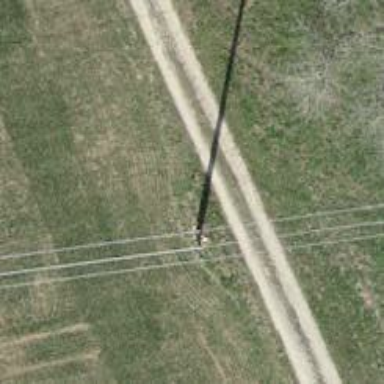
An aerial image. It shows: Power line is depicted.